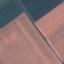
Land use / land cover: AnnualCrop